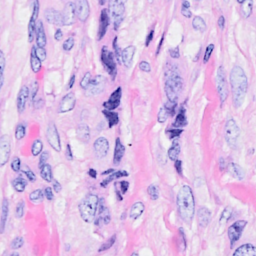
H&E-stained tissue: Breast